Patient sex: M
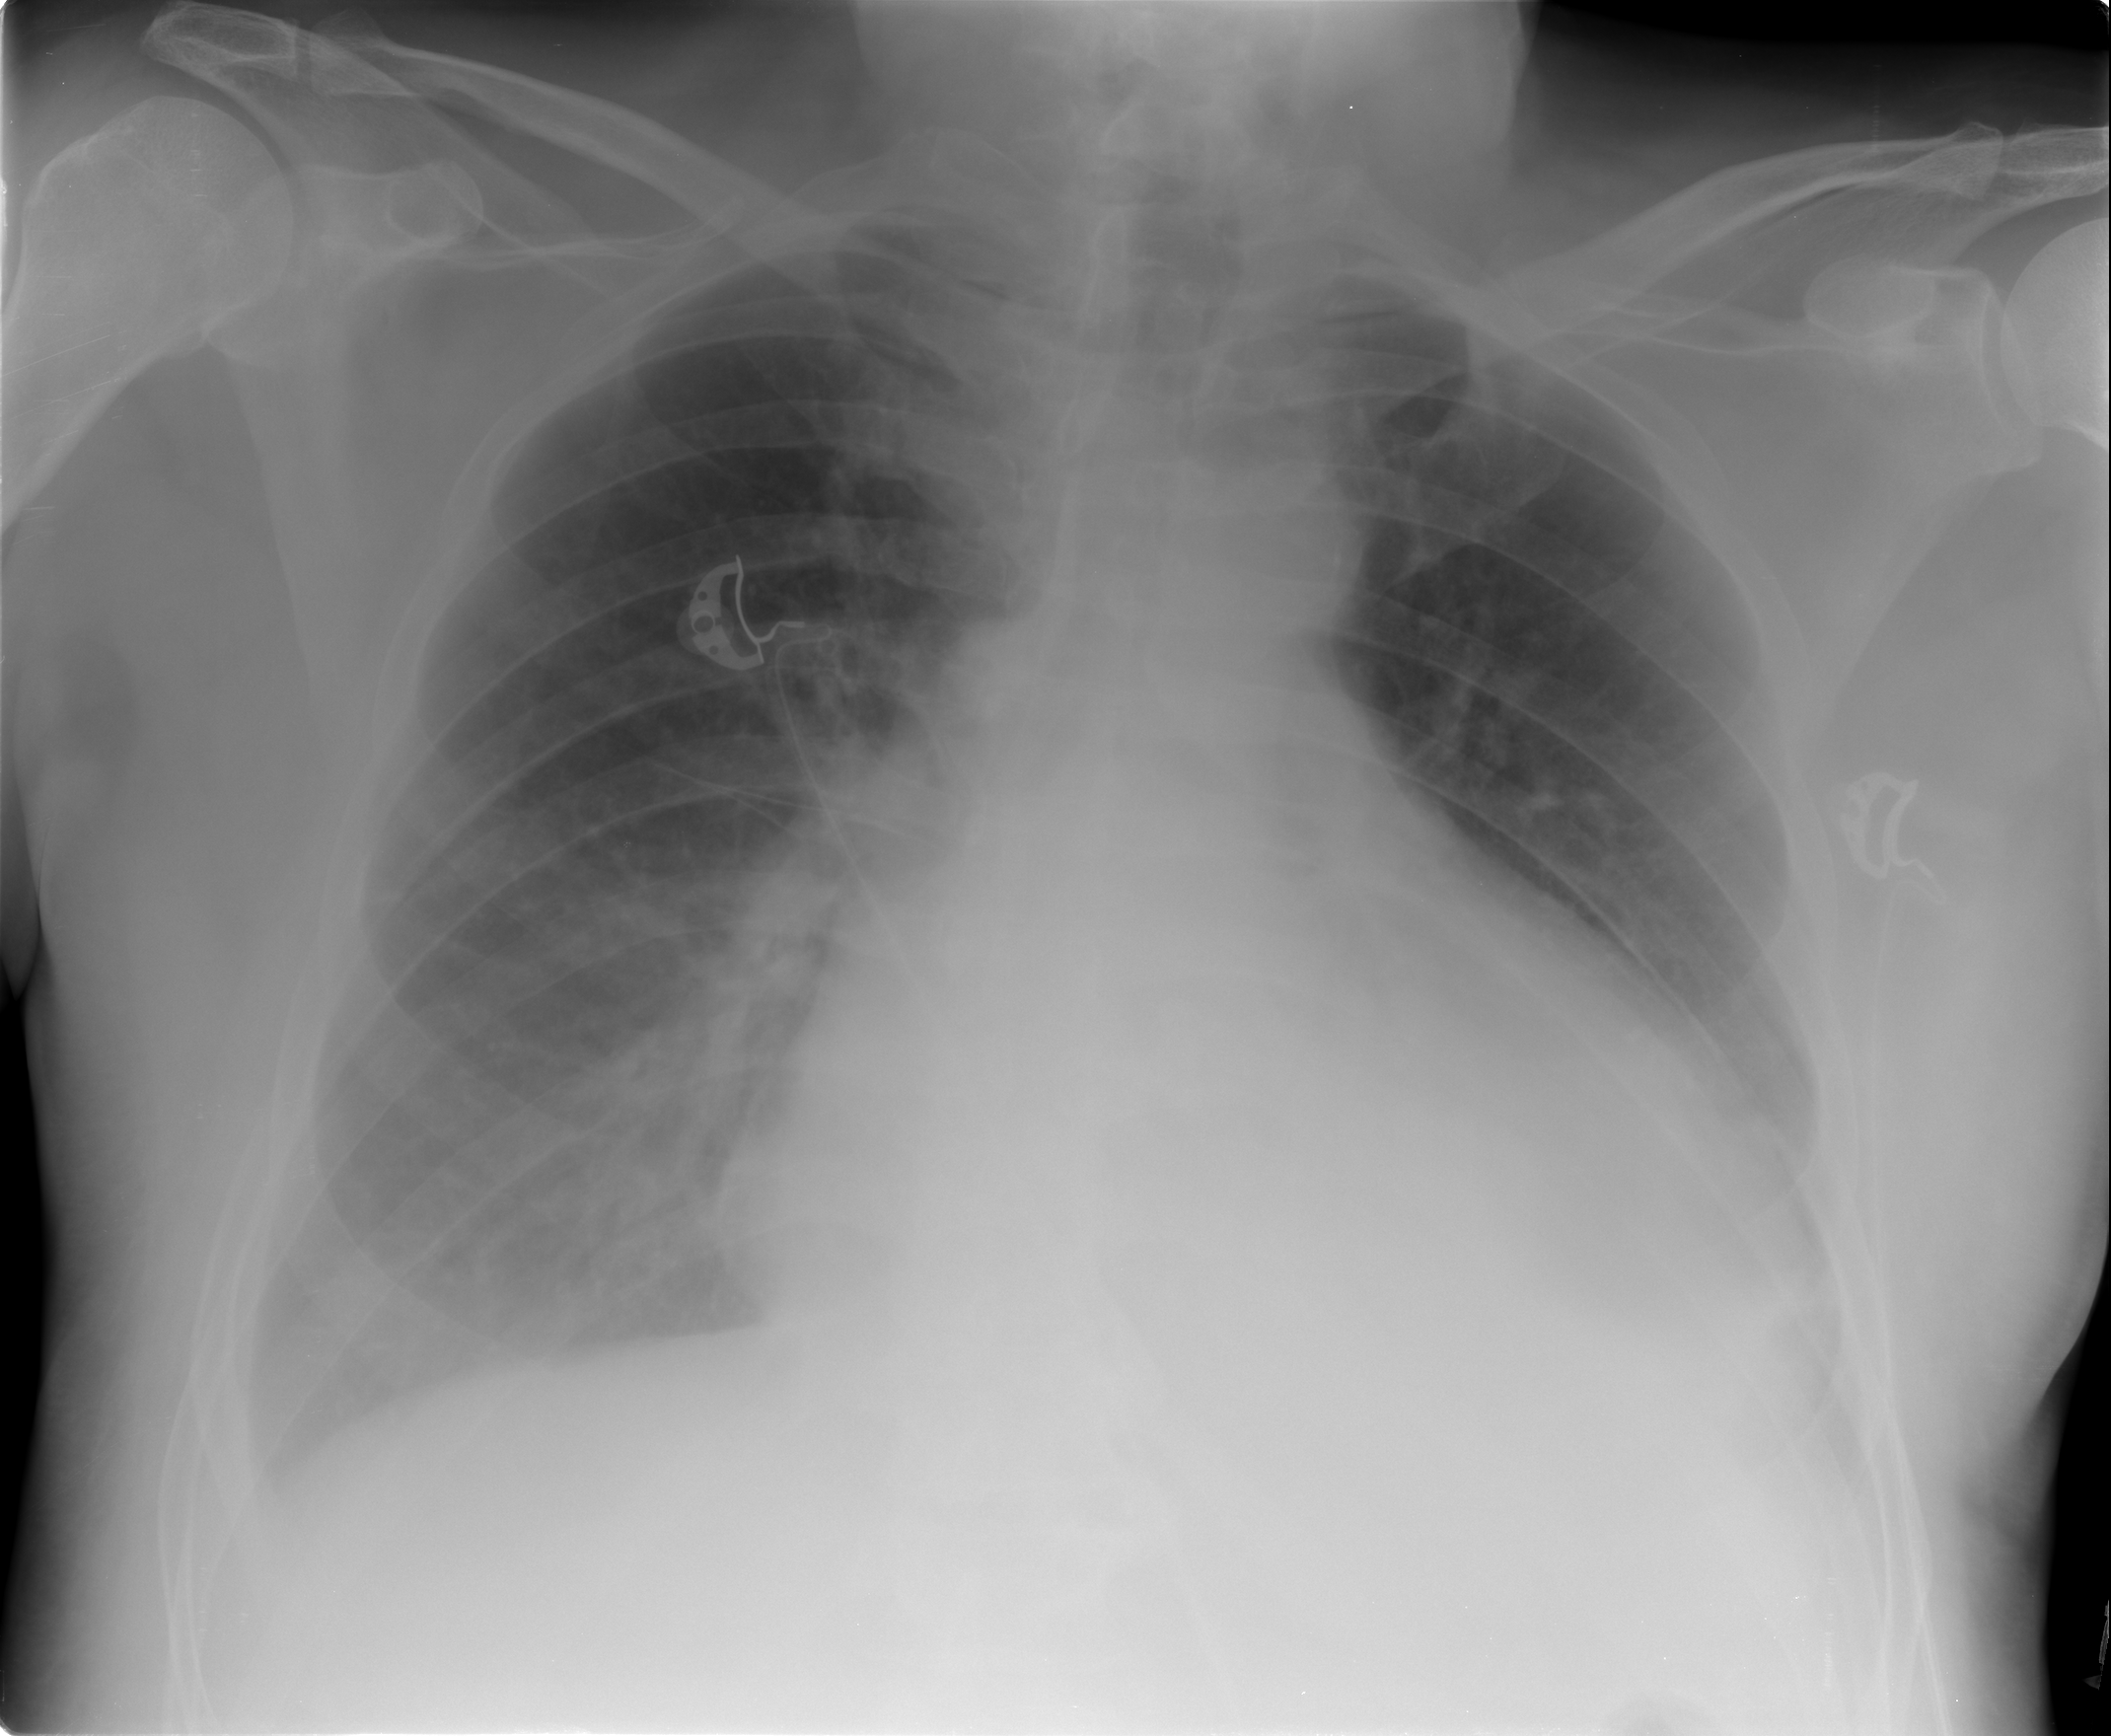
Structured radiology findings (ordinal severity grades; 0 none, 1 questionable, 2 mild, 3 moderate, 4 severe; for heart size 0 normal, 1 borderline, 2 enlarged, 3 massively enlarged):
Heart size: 3
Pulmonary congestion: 2
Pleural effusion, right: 2
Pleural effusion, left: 2
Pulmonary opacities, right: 1
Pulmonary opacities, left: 1
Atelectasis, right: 2
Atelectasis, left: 2